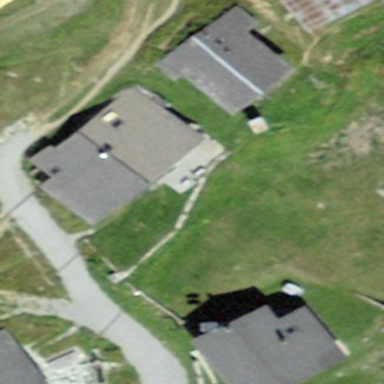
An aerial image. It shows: Hut.